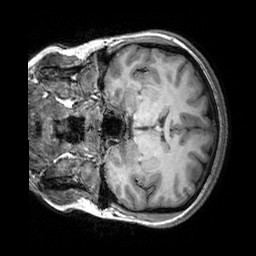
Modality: T1w
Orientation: coronal
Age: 27
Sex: female
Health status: healthy
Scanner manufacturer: siemens
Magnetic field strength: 3 T
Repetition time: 2.3 s
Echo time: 0.00303 s